八年级 · 解析几何
如图, 一个梯子 $A B$ 长 2.5 米, 顶端 $A$ 靠在墙 $A C$ 上,

这时梯子下端 $B$ 与墙角 $C$ 距离为 0.7 米, 梯子滑动后停在 $D E$ 的位置上,

测得 $B D$ 长为 1.3 米, 求梯子顶端 $A$ 下落了多少米?

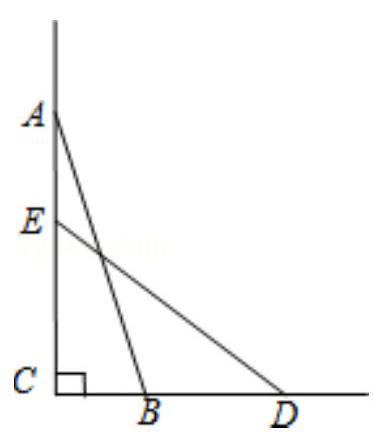
答案: 解: 在 Rt $\triangle A B C$ 中, $A B=2.5$ 米, $B C=0.7$ 米,

故 $A C=\sqrt{A B^{2}-B C^{2}}=\sqrt{2.5^{2}-0.7^{2}}=2.4$ 米,

在 Rt $\triangle E C D$ 中, $A B=D E=2.5$ 米, $C D=(1.3+0.7)=2$ 米,

故 $E C=\sqrt{D E^{2}-C D^{2}}=\sqrt{2.5^{2}-2^{2}}=1.5$ 米,

故 $A E=A C-C E=2.4-1.5=0.9$ 米.

答: 梯子下滑了 0.9 米.